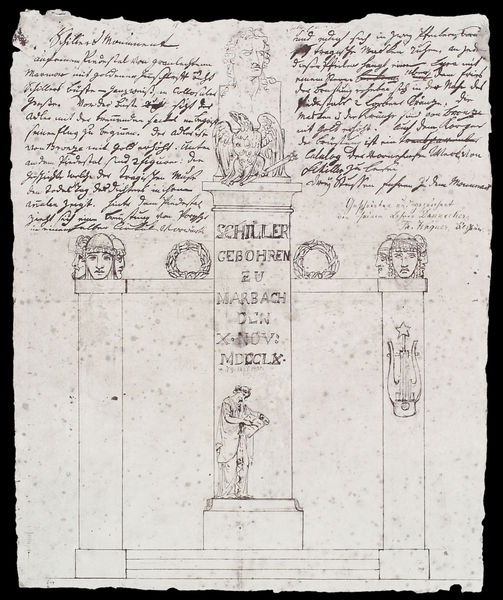
Titel: Entwurf für ein Schiler-Denkmal um das Zentrum seiner Dichterbüste
Künstler: Johann Heinrich Dannecker
Schlagwörter: adler, vogel, köpfe, pfeiler, skizze, säule, säulen, zeichnung, gesichter, blatt, schrift, treppe, büste, stufen, denkmal, schiller, entwurf, kranz, pergament, portal, brief, kränze, laute, harfe, goethe, leier, handschrift, exedra, masken, schiler, marbach